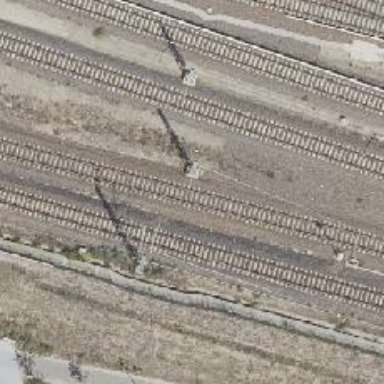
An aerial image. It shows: Milestone along the railway track with catenary mast.